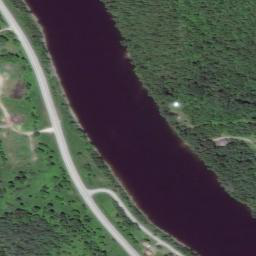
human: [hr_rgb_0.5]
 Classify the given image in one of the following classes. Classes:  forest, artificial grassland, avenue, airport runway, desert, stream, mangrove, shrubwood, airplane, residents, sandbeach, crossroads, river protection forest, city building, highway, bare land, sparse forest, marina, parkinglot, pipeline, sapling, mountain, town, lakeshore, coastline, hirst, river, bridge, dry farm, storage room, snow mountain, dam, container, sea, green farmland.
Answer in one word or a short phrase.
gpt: river